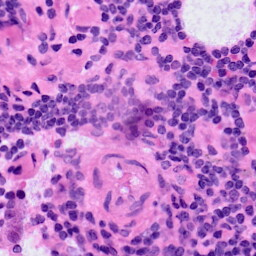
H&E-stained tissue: LymphNode